Field crop: maize
Growth stage: 2
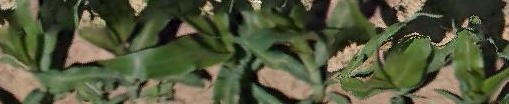
Species: maize